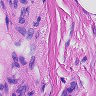
Metastatic tissue present: yes